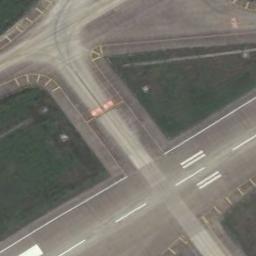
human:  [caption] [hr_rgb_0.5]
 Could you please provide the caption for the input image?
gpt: There are green lawns next to several connected runways, With white short and thick signs on the runway .

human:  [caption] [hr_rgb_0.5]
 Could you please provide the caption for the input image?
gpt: The runway connects another road and two touchdown zone markings are on the runway .

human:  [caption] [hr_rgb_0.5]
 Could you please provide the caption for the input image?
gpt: The grass is beside the runway .

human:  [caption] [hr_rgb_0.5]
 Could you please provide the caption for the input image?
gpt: The runway is on the grass .

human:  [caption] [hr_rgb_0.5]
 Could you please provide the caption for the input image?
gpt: There are some green lawns beside the runway .